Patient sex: M
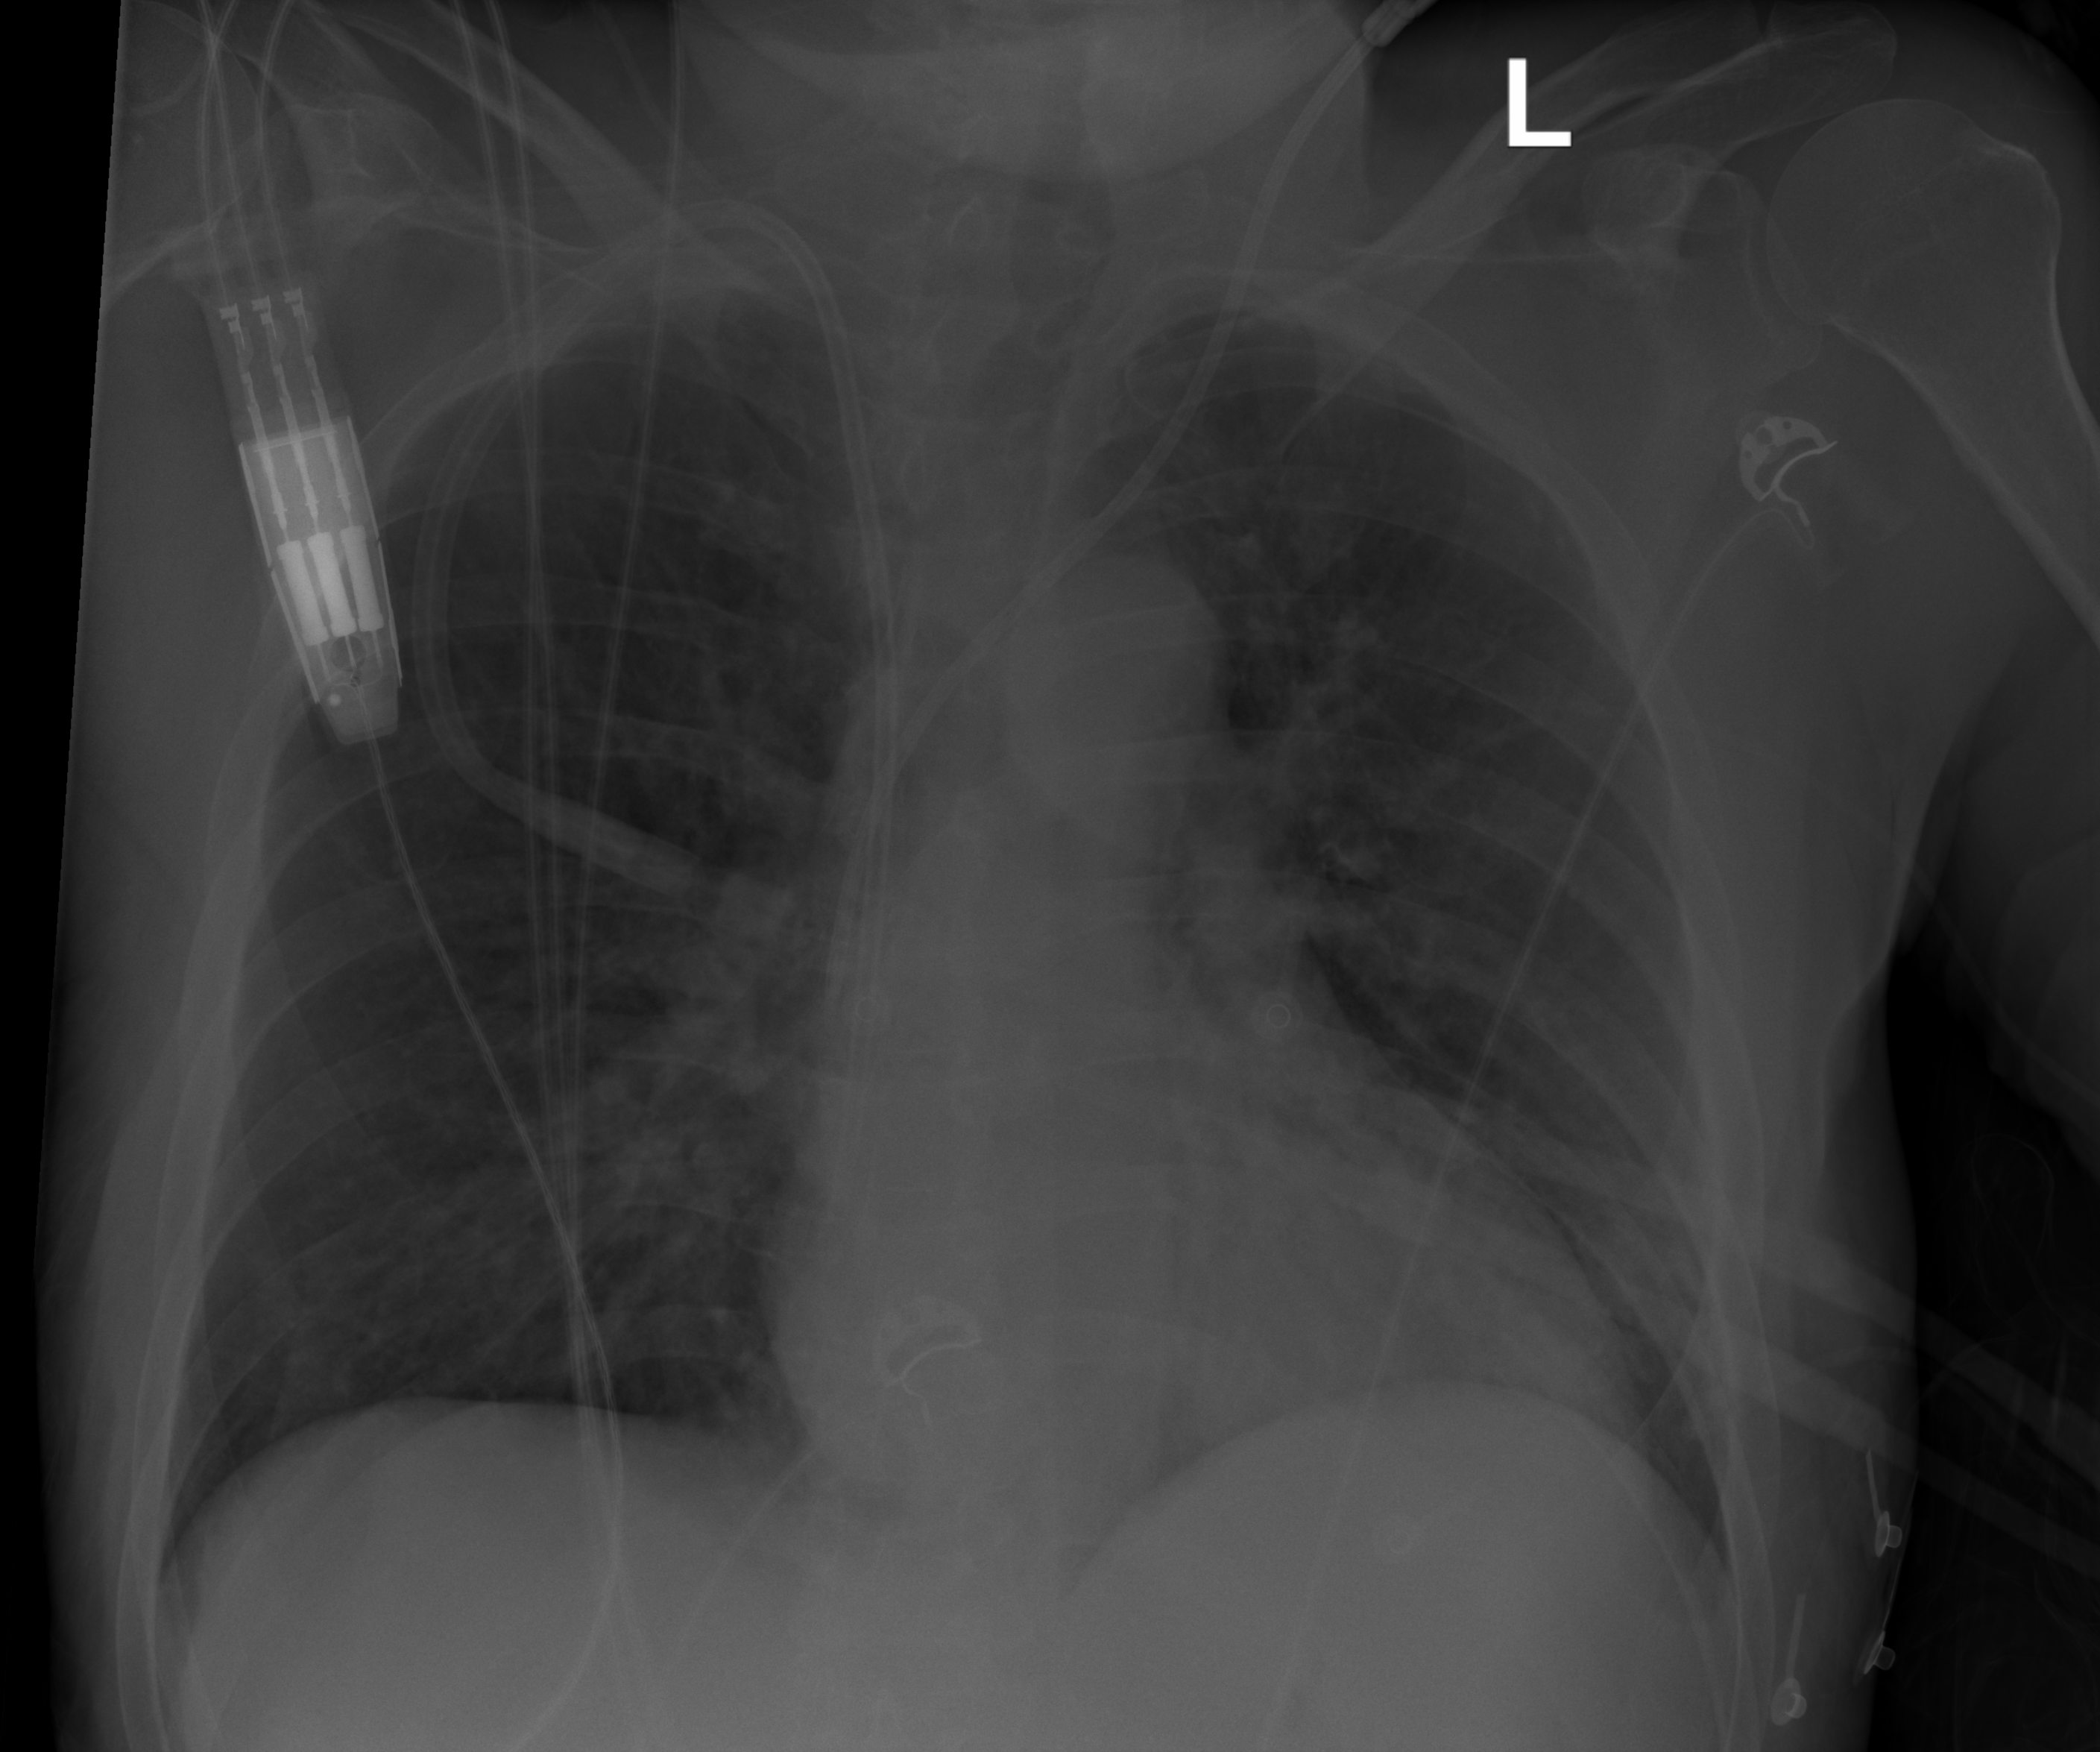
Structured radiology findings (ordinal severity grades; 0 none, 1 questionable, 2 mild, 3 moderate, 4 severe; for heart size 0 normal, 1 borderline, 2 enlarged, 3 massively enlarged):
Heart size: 0
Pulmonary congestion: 2
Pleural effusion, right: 0
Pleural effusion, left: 0
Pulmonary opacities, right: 1
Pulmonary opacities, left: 1
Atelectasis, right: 0
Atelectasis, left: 0